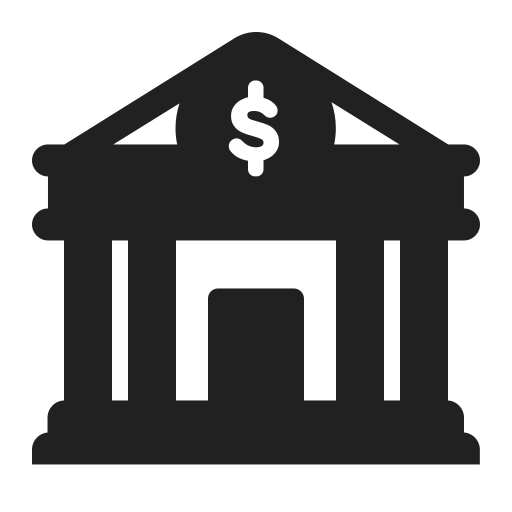
bank high contrast